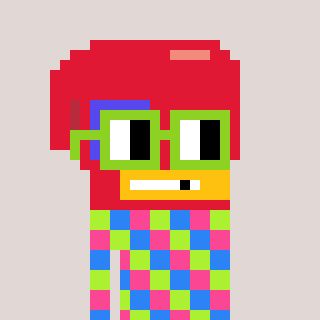
a pixel art character with square light green glasses, a boxing glove-shaped head and a grayscale-colored body on a warm background